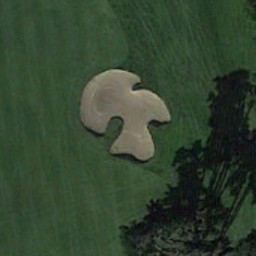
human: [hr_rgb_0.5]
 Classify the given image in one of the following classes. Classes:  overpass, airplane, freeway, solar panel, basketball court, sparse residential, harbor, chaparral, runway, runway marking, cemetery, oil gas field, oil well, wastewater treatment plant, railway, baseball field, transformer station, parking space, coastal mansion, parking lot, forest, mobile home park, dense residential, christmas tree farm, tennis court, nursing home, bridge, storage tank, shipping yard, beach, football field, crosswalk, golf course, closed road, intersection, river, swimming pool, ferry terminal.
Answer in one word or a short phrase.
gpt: golf course